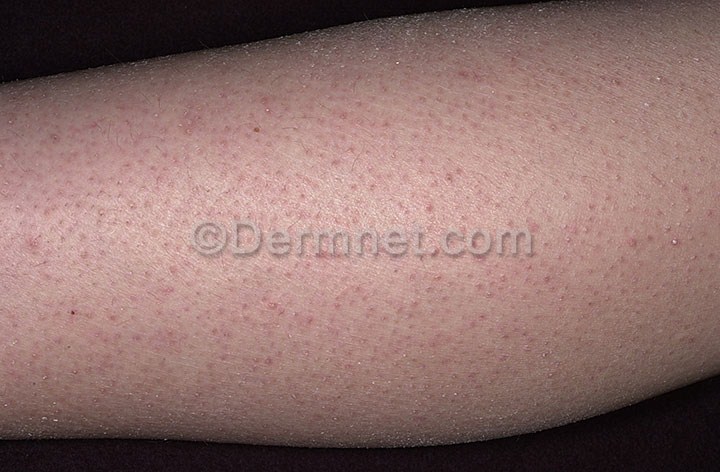
Disease: Atopic Dermatitis Photos